The image is an STFT spectrogram (time versus frequency) of a rotating-machine vibration signal. Diagnose the rotating machine from this image, choosing from: normal, misalignment, unbalance, looseness.
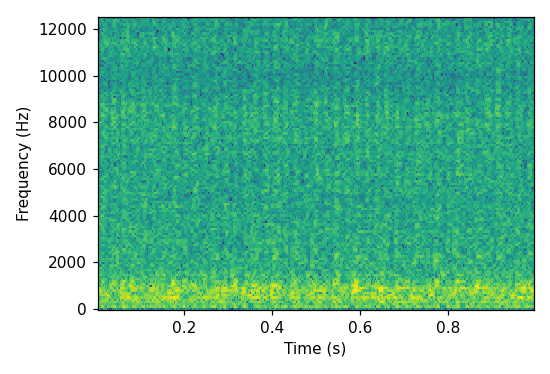
Answer: unbalance